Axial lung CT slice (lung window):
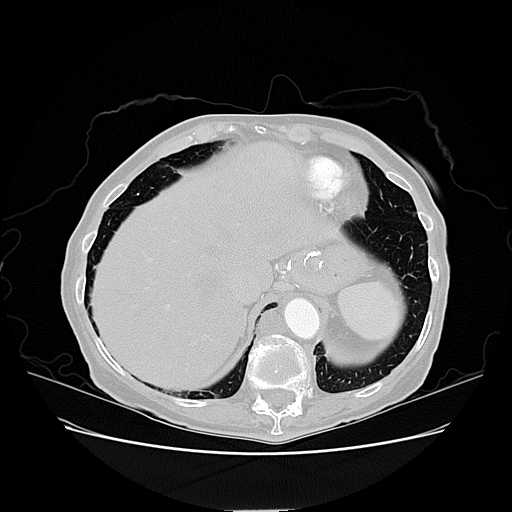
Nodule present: no